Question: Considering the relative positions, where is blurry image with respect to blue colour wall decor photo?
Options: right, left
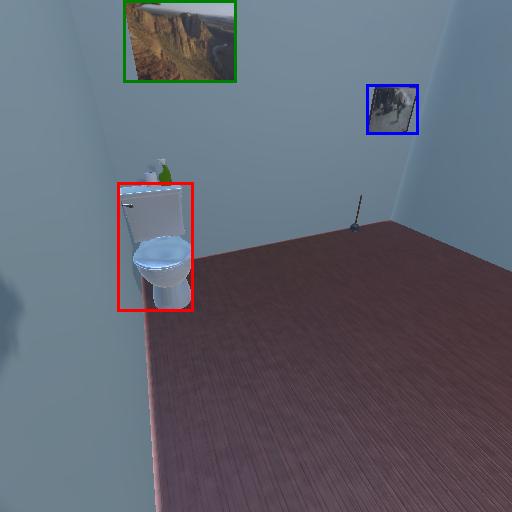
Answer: right